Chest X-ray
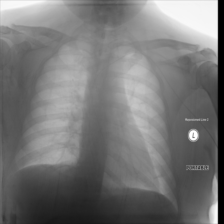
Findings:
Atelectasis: negative
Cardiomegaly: negative
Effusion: negative
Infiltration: negative
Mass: negative
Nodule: negative
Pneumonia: negative
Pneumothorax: negative
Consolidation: negative
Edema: negative
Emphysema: negative
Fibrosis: negative
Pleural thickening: negative
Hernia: negative